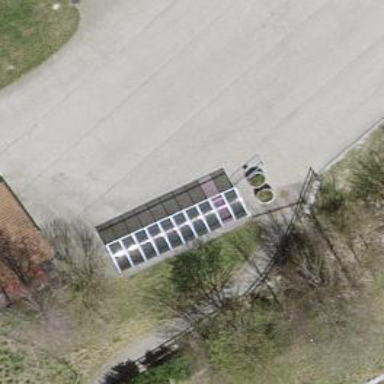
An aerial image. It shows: Bicycle parking area.